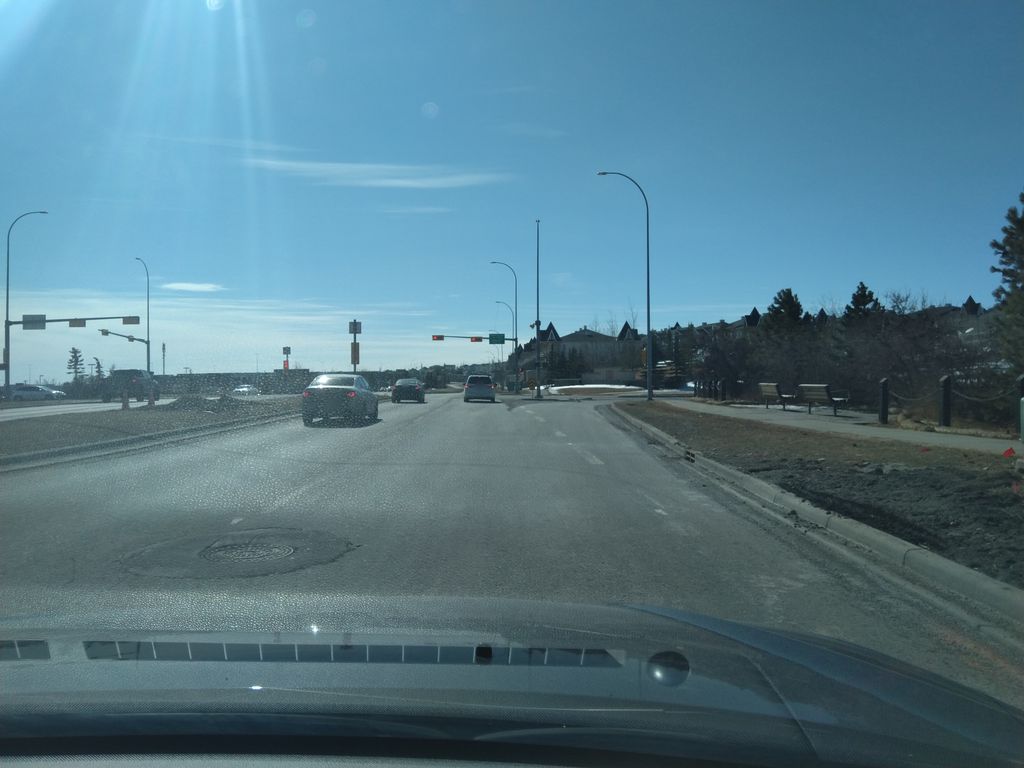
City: calgary